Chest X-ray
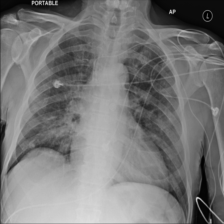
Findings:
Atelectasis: negative
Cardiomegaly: negative
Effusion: negative
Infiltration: negative
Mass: negative
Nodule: positive
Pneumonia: negative
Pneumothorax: negative
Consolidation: negative
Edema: negative
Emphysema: negative
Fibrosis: negative
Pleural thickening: negative
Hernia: negative